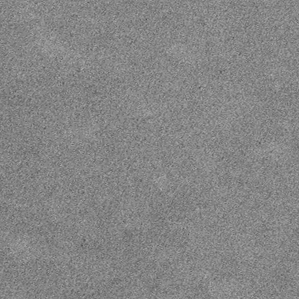
Label: frost